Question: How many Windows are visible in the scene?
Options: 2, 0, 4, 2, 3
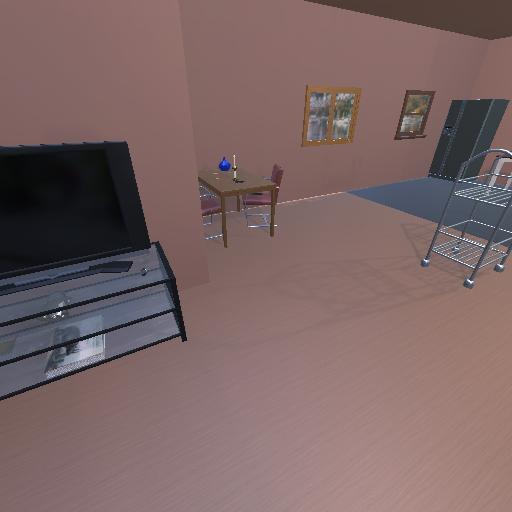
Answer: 2